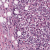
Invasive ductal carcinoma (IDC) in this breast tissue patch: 1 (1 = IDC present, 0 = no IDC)